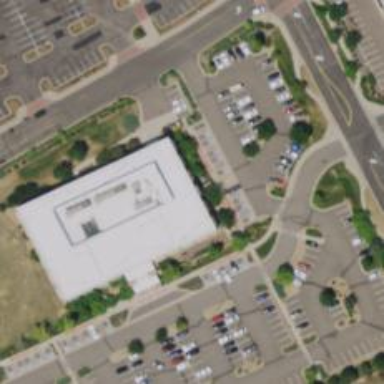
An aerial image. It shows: Parking space is available.